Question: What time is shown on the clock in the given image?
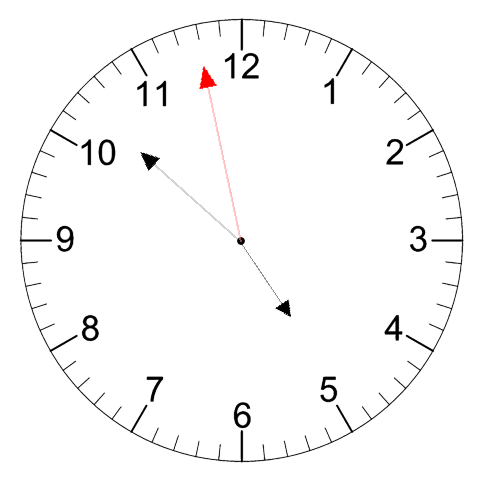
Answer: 04:51:58